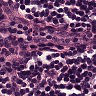
Metastatic tissue present: no